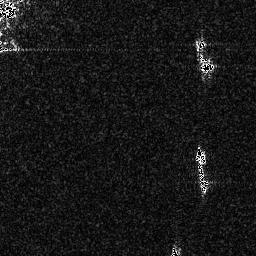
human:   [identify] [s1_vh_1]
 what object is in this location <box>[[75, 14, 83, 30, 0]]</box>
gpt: <ref>1 medium ship at the top right</ref>

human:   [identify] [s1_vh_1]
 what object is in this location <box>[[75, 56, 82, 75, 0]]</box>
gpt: <ref>1 medium ship at the right</ref>